Field crop: maize
Growth stage: 1
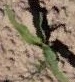
Species: maize